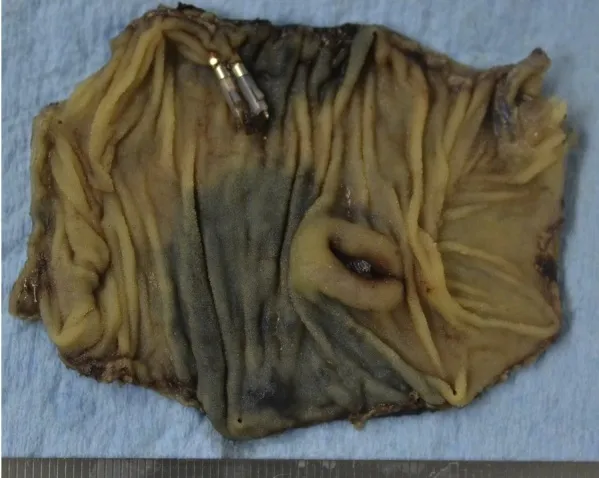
Resected specimen showing submucosal tumor with ulcerated lesion.
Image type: medical_photograph (other_medical_photograph)